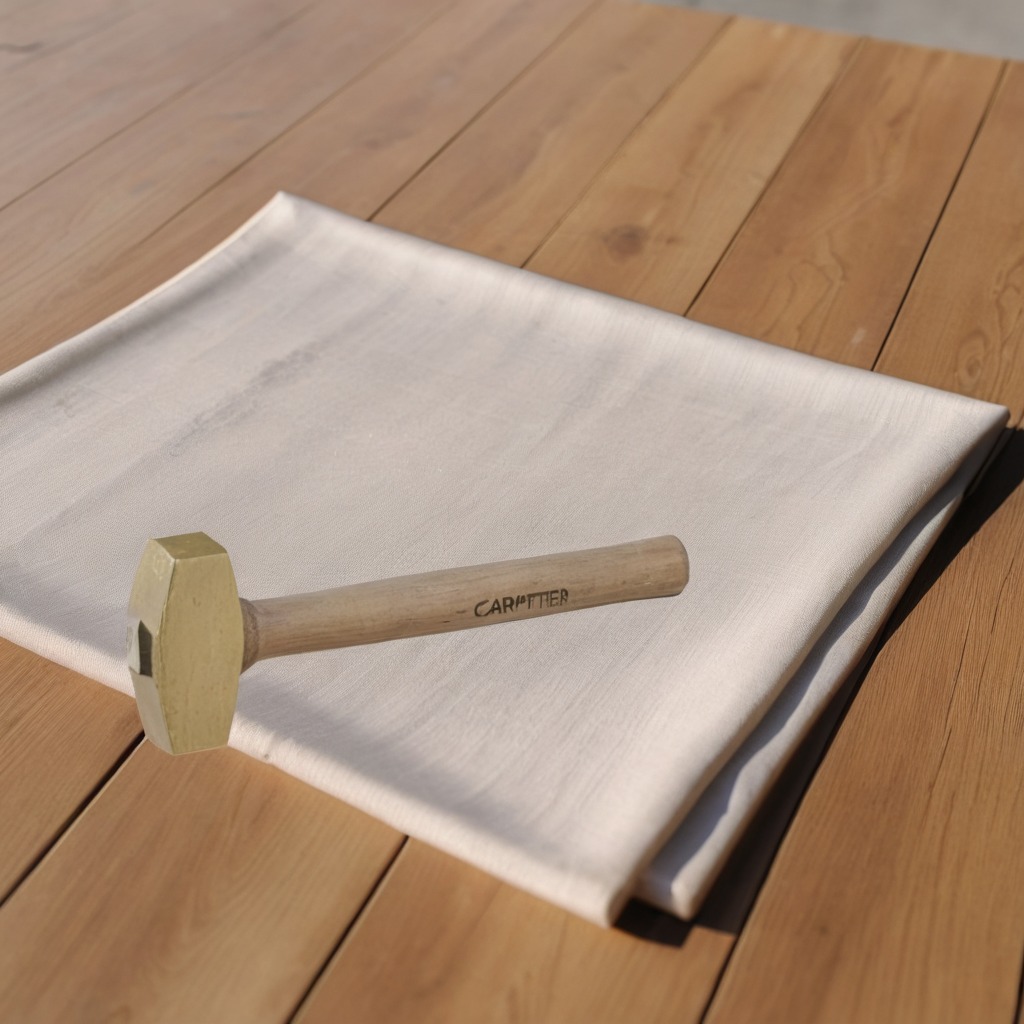
A hammer lying on the wooden table in an outdoor workshop during daytime bright natural light soft shadows worn but beneath the cloth